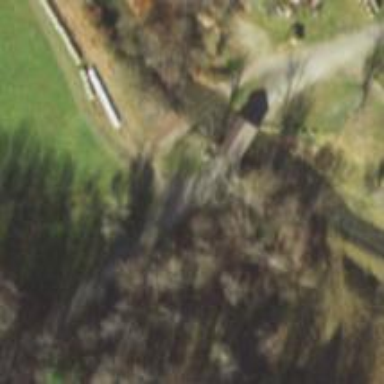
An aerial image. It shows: Covered bridge over service road.